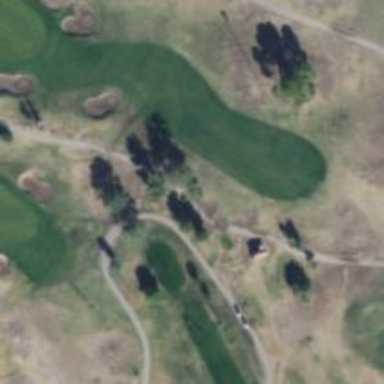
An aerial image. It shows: Grassy fairway on golf course.